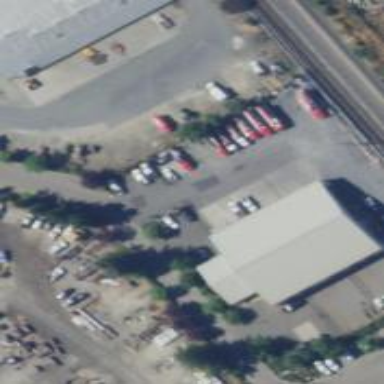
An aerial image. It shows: Warehouse.